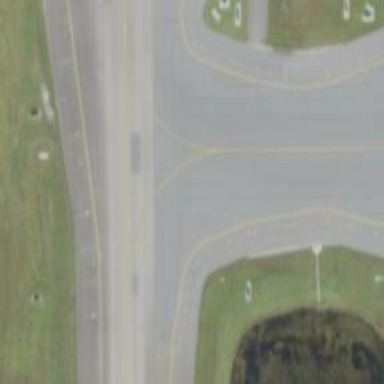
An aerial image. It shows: Image of taxiway at airport.